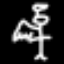
Label: angel